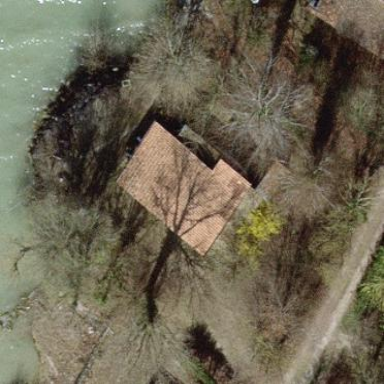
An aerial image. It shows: Simple house.